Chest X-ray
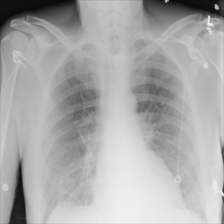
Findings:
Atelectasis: positive
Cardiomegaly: negative
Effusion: negative
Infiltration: negative
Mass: negative
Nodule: negative
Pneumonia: negative
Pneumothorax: negative
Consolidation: negative
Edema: negative
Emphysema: negative
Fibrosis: negative
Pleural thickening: negative
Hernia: negative